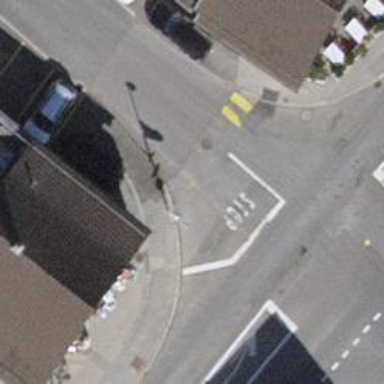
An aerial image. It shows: Marked road crossing.